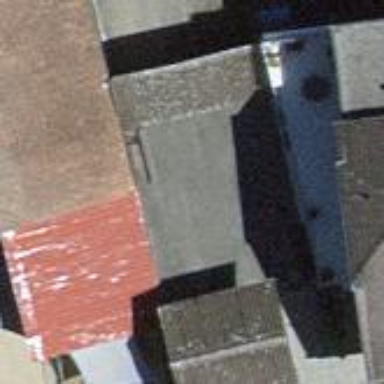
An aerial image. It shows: Shed building.